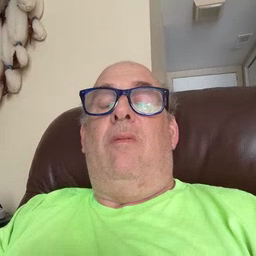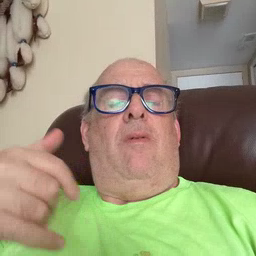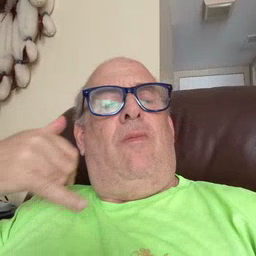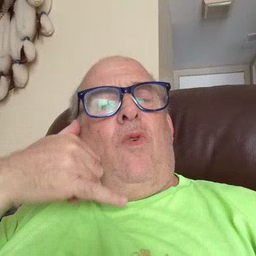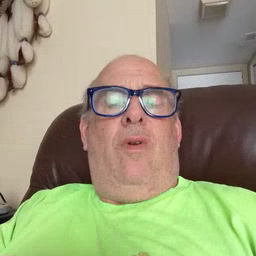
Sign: callonphone